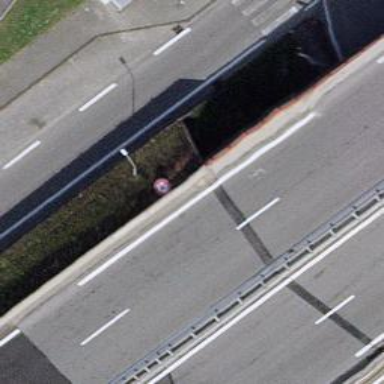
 designed for trunk highway and motorroad."